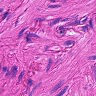
Metastatic tissue present: no